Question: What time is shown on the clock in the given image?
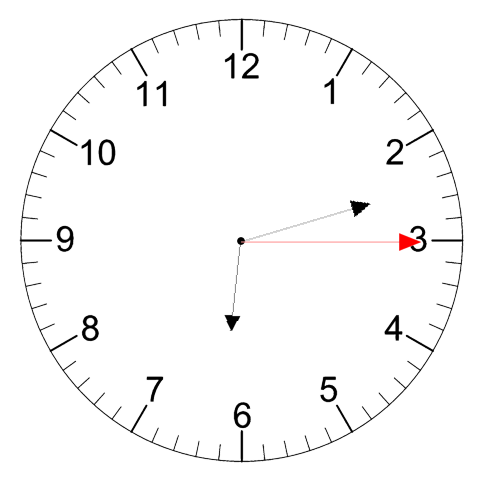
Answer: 06:12:15